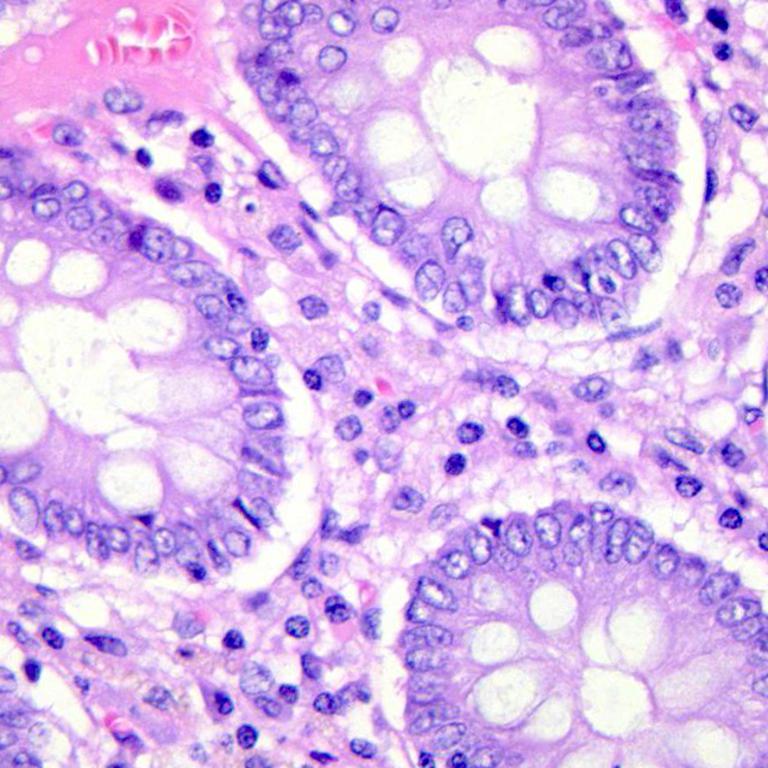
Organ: colon
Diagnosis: benign